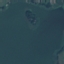
Land use / land cover class: SeaLake